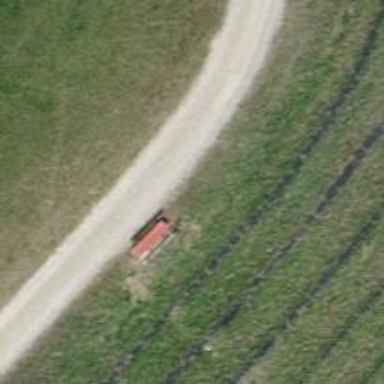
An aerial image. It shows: Bench.